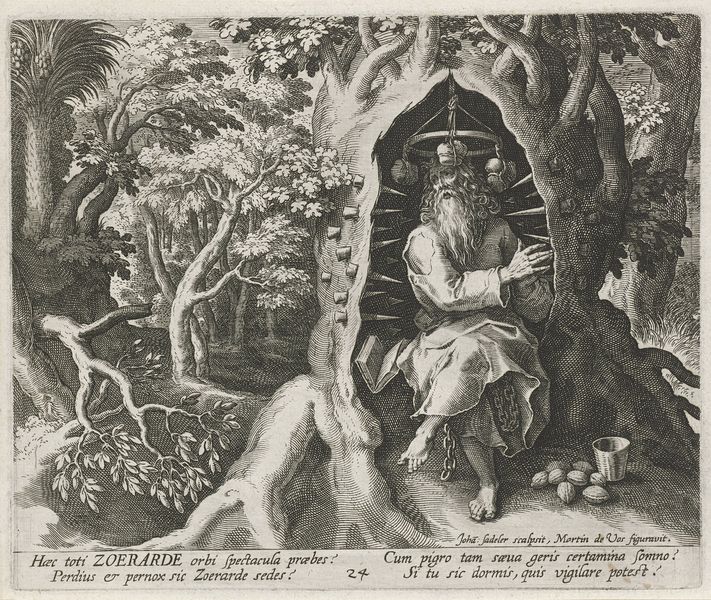
Titel: Heilige Andreas Zoërardus als kluizenaar
Künstler: Johann (I) Sadeler
Standort: Amsterdam
Institution: Rijksmuseum
Schlagwörter: baum, blätter, mann, bäume, sitzen, äste, finger, alt, bart, stein, hände, stamm, spitzen, wald, füße, kette, inschrift, korb, nägel, barfuss, buch, wurzeln, eimer, gefangener, nüsse, latein, eremit, schmerzensmann, baumhöhle, meditiert